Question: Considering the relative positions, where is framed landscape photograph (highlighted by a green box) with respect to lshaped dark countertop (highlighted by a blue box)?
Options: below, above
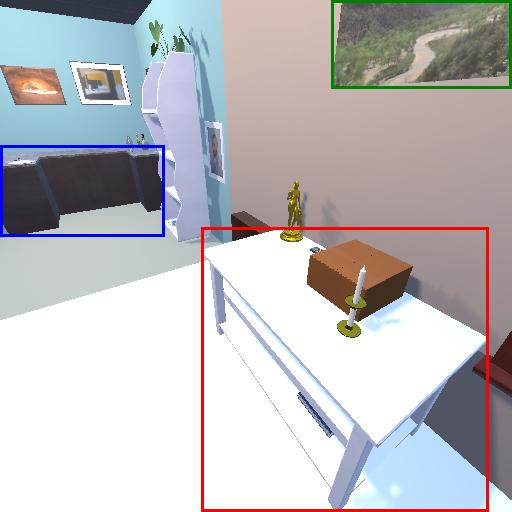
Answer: below